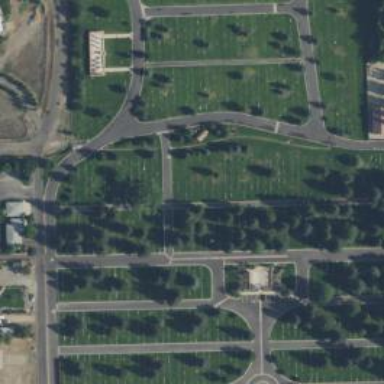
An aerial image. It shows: Cemetery.